Question: I've had the following issue occur with a bootstrap-styled text field and input button many times. Notice that they are not vertically aligned:

How do I align these two elements? Here is the HTML:
'''
<div class="span6">
<input type="text" placeholder="email"> <button type="button" class="btn btn-info">Sign up</button>
</div>
'''
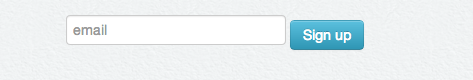
Answer: In order to complete that, you must use proper <URL>.
In this case, that is '.form-inline' class.
Here is proper markup:
'''
<form class="form-inline">
<input type="text" class="input-small" placeholder="Email"/>
<button type="submit" class="btn">Sign in</button>
</form>
'''
Here is demo <URL>